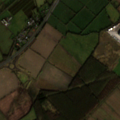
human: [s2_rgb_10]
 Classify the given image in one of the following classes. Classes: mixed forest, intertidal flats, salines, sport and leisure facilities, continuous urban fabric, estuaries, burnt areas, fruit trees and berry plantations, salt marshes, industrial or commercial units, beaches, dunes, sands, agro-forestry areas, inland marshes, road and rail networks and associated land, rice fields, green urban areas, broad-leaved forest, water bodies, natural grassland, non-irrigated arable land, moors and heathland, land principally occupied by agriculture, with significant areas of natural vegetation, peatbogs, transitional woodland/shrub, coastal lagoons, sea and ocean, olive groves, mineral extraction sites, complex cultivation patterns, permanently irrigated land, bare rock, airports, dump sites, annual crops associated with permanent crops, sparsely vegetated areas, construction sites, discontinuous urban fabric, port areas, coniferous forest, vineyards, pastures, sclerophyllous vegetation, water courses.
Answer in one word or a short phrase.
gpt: industrial or commercial units, non-irrigated arable land, pastures, broad-leaved forest